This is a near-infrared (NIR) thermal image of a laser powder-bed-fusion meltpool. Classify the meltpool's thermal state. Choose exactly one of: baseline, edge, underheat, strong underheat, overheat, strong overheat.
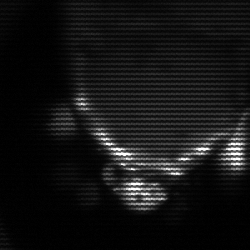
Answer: edge